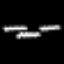
Label: squiggle